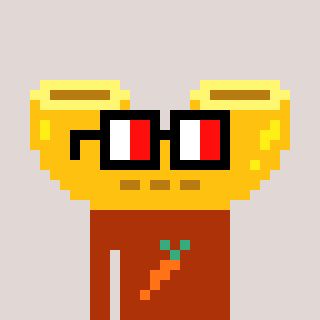
a pixel art character with square glasses with black frames and red eyes, a macaroni-shaped head and a hotbrown-colored body on a warm background